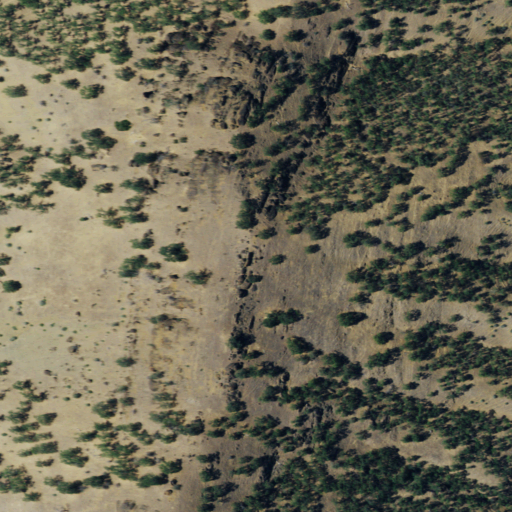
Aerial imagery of ridge(s) in California named Rocky Ridge containing shrub and grassland